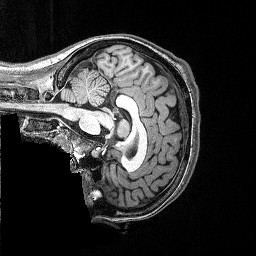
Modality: T1w
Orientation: sagittal
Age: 21
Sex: female
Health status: healthy
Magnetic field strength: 3 T
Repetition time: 2.53 s
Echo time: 0.00331 s